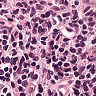
Metastatic tissue present: no